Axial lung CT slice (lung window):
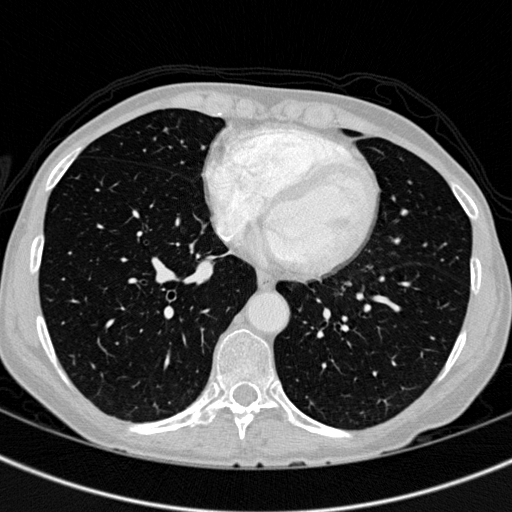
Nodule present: no